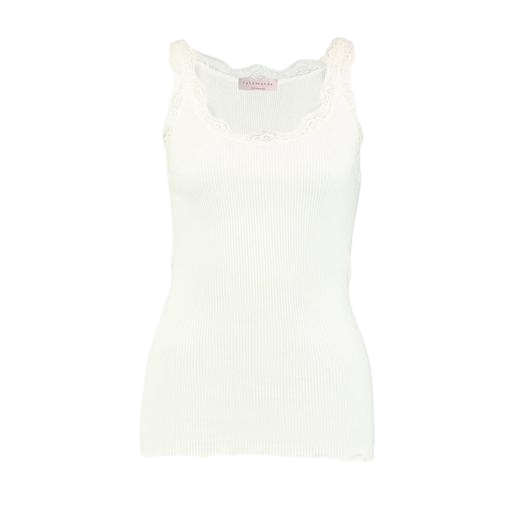
lace-trimmed ribbed tank, blanche women’s white tank top, white maison tank top, white background